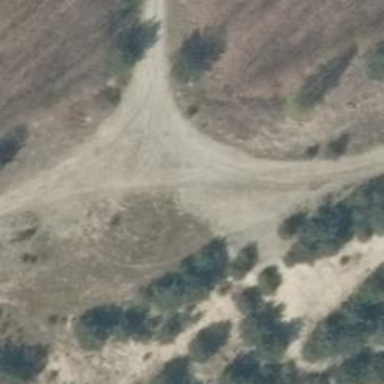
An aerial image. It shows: Sandy track road with grade5 tracktype.